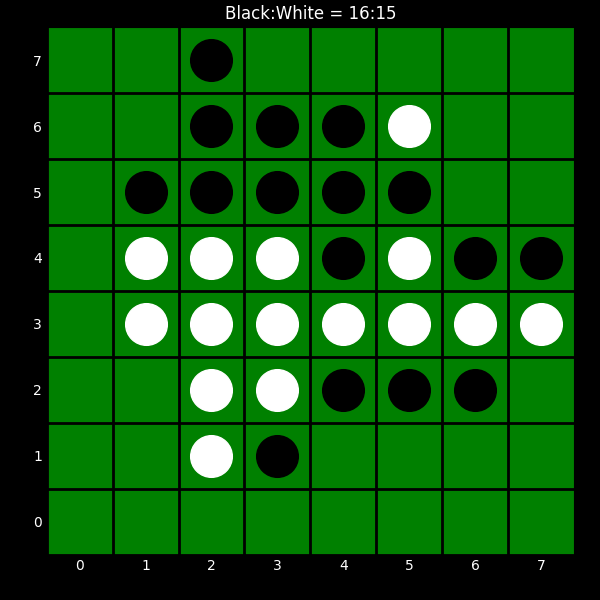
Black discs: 16
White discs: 15